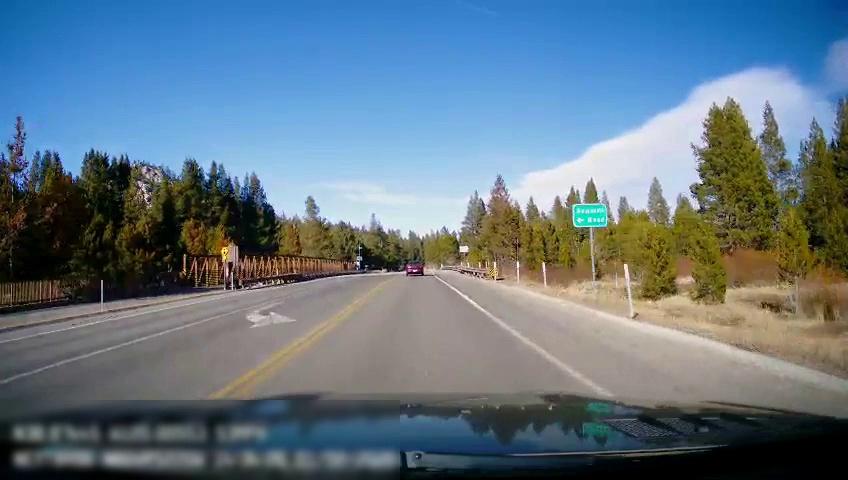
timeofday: Day
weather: Sunny
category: Drivable Space
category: Vehicles | Car
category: Lanes | Current Lane
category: Lanes | Current Lane
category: Lanes | Opposite Lane
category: Lanes | Opposite Lane
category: Traffic | Signs